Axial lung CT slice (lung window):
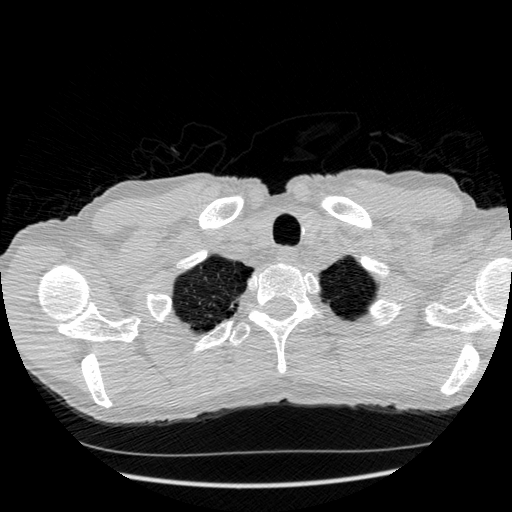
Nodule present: no